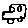
Label: car